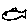
Label: fish